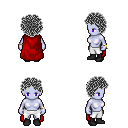
a pixel art fantasy rpg character, female body template, dark elf, purple skin, red cape, white pants, gray curly afro hairstyle, bracelets, black shoes, four views (front, back, left, right), 2x2 character sprite sheet, small pixel art, hard edges, no anti-aliasing